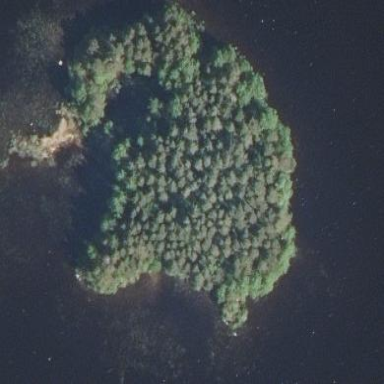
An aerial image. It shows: Islet surrounded by woodland.